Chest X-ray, PA view. Patient: 42 years old, sex M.
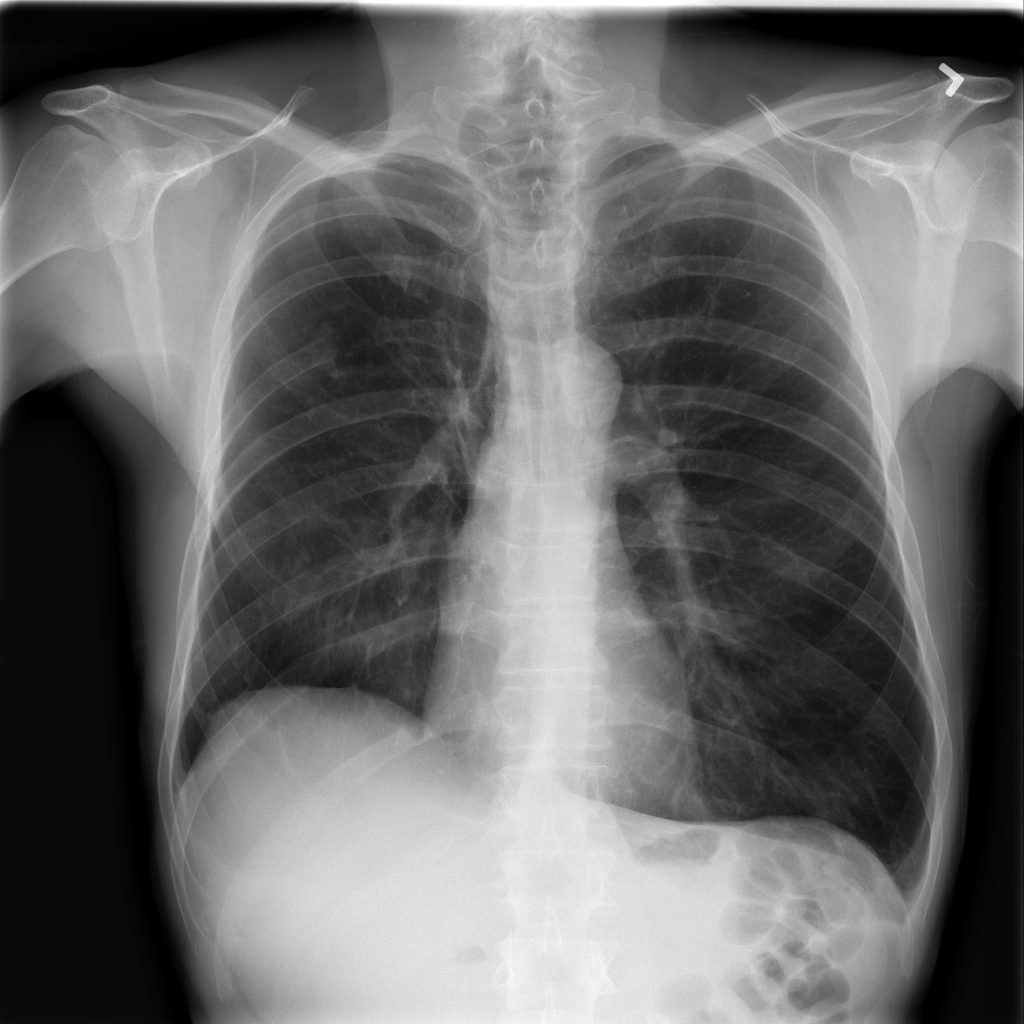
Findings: No Finding